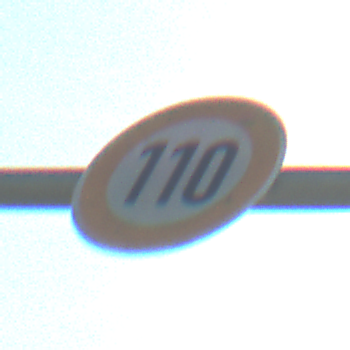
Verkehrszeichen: Geschwindigkeit110
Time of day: Midday
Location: Outdoor (Nature)
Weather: Clear
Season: NotSpecified
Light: Natural